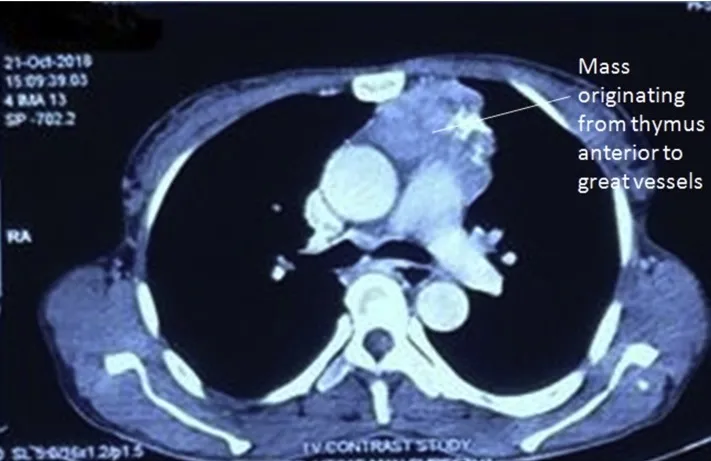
CT showing anterior mediastinal mass.
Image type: radiology (ct)